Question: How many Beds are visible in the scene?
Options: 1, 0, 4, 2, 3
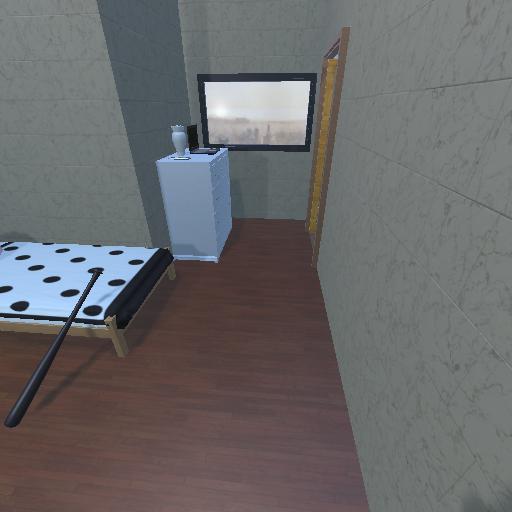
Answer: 1